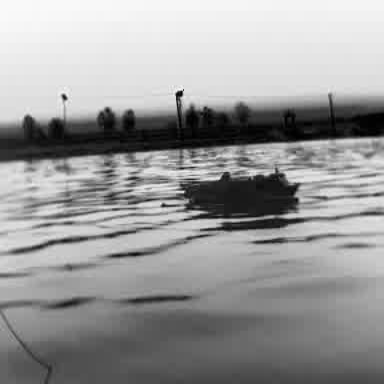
There is a container_ship in the infrared image.